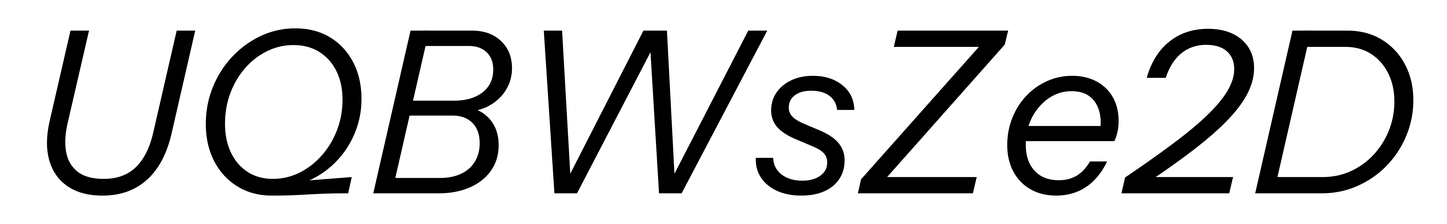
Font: InstrumentSans-Italic_Italic